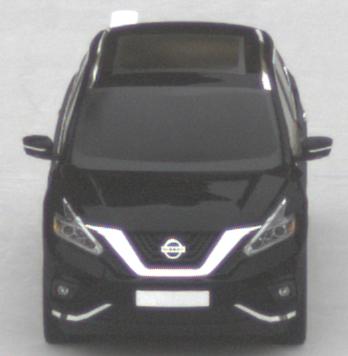
Make: Nissan
Model: Murano
Detailed model: Gen. 3 Z52
Model produced from: 2015
Doors: 5
Color: black
Road condition: dry road
Daytime: midday
Contrast: low contrast